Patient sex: F
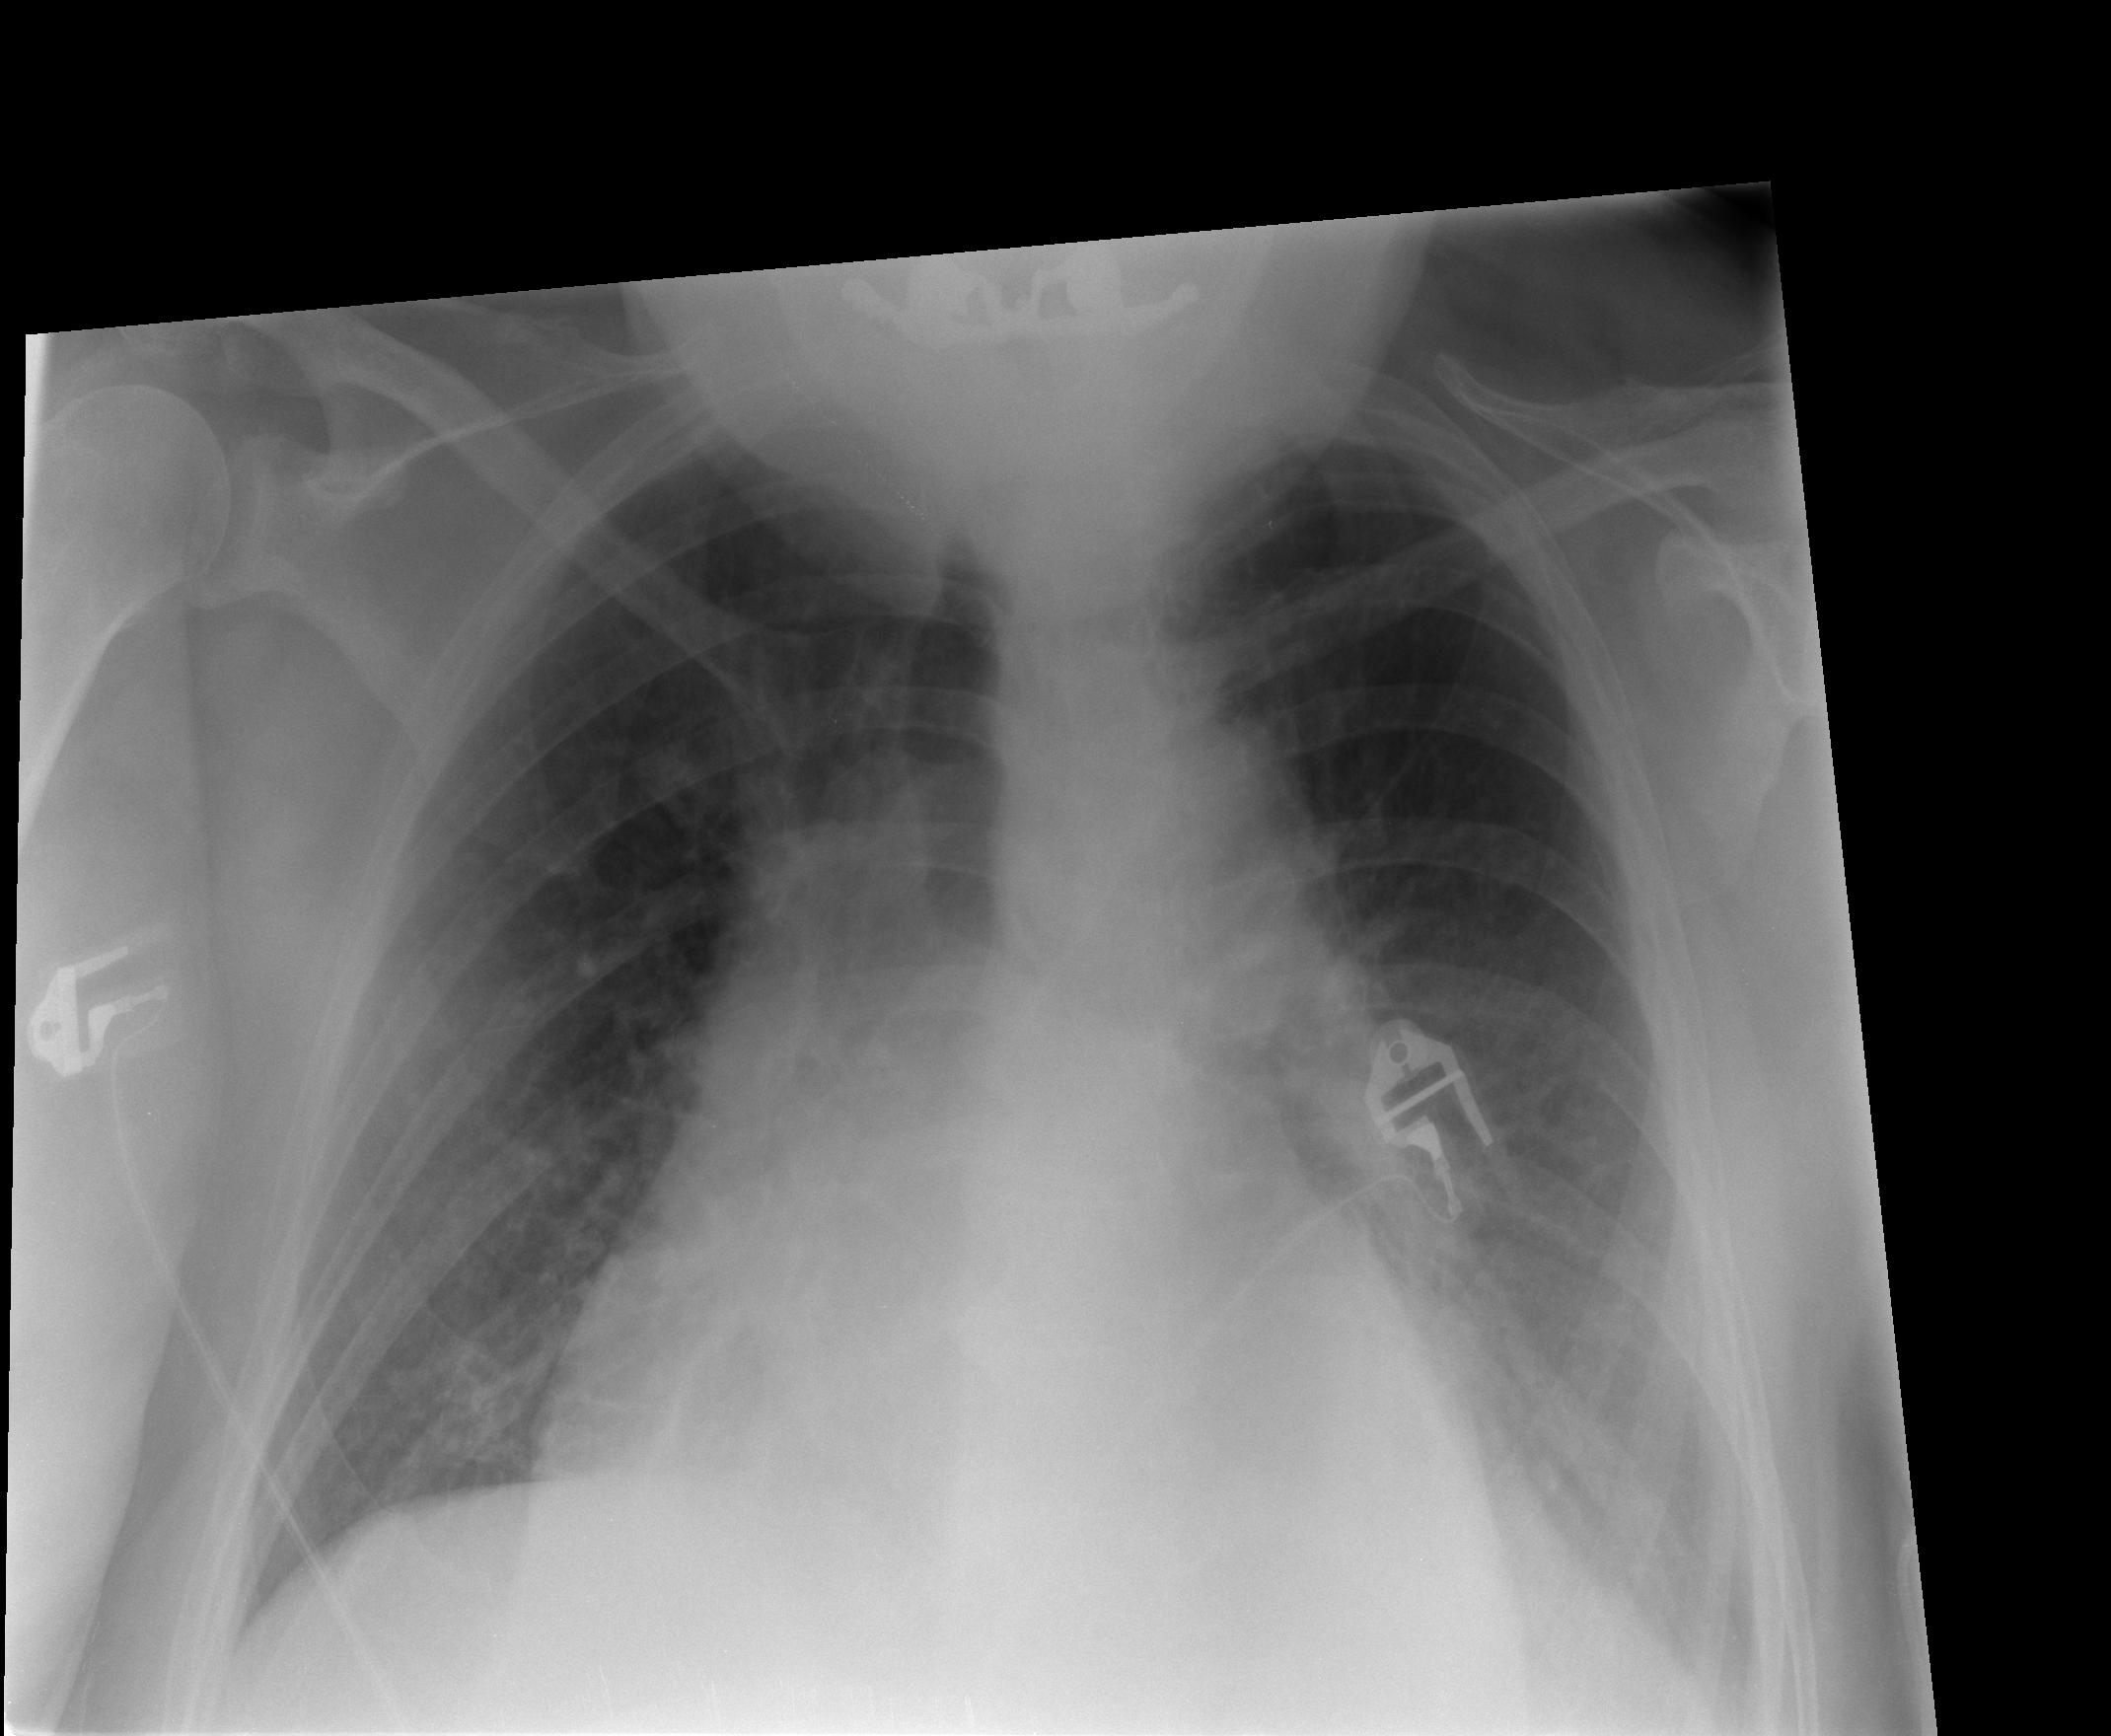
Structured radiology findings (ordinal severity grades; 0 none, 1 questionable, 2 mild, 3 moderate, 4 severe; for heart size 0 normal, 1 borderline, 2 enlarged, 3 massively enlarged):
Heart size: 3
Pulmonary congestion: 2
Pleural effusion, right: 0
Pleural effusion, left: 0
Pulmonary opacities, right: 0
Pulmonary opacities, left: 2
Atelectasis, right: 1
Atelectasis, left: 2